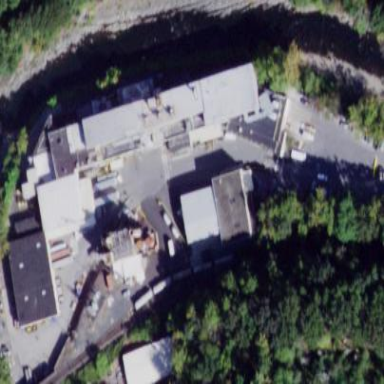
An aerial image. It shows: Industrial building.